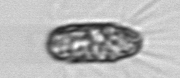
Label: Corethron_hystrix